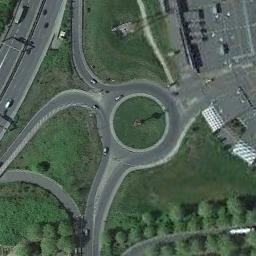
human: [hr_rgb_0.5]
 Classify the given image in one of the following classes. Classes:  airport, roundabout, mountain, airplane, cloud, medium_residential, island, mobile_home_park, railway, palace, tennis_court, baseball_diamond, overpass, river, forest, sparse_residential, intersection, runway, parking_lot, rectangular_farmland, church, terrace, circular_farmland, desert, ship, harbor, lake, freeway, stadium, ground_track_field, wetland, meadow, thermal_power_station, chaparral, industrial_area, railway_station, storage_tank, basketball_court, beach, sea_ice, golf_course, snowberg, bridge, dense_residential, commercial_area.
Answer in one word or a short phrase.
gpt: roundabout